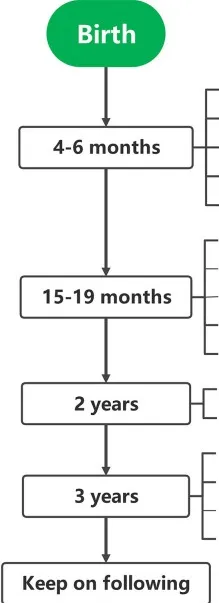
Case timeline. EEG, electroencephalogram; MRI, magnetic resonance imaging; VEEG, video electroencephalogram; EMG, electromyography.
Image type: chart (chart)